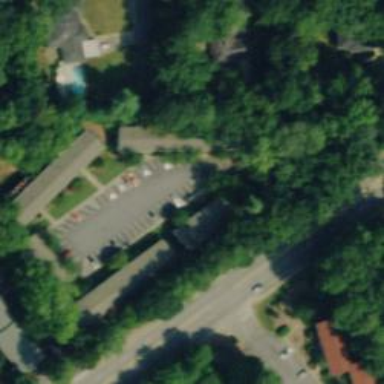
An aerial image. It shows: Parking area with surface.